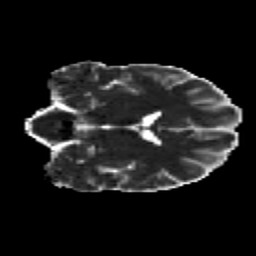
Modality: MD
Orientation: coronal
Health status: healthy
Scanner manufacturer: siemens
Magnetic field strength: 3 T
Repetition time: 12 s
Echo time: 0.092 s